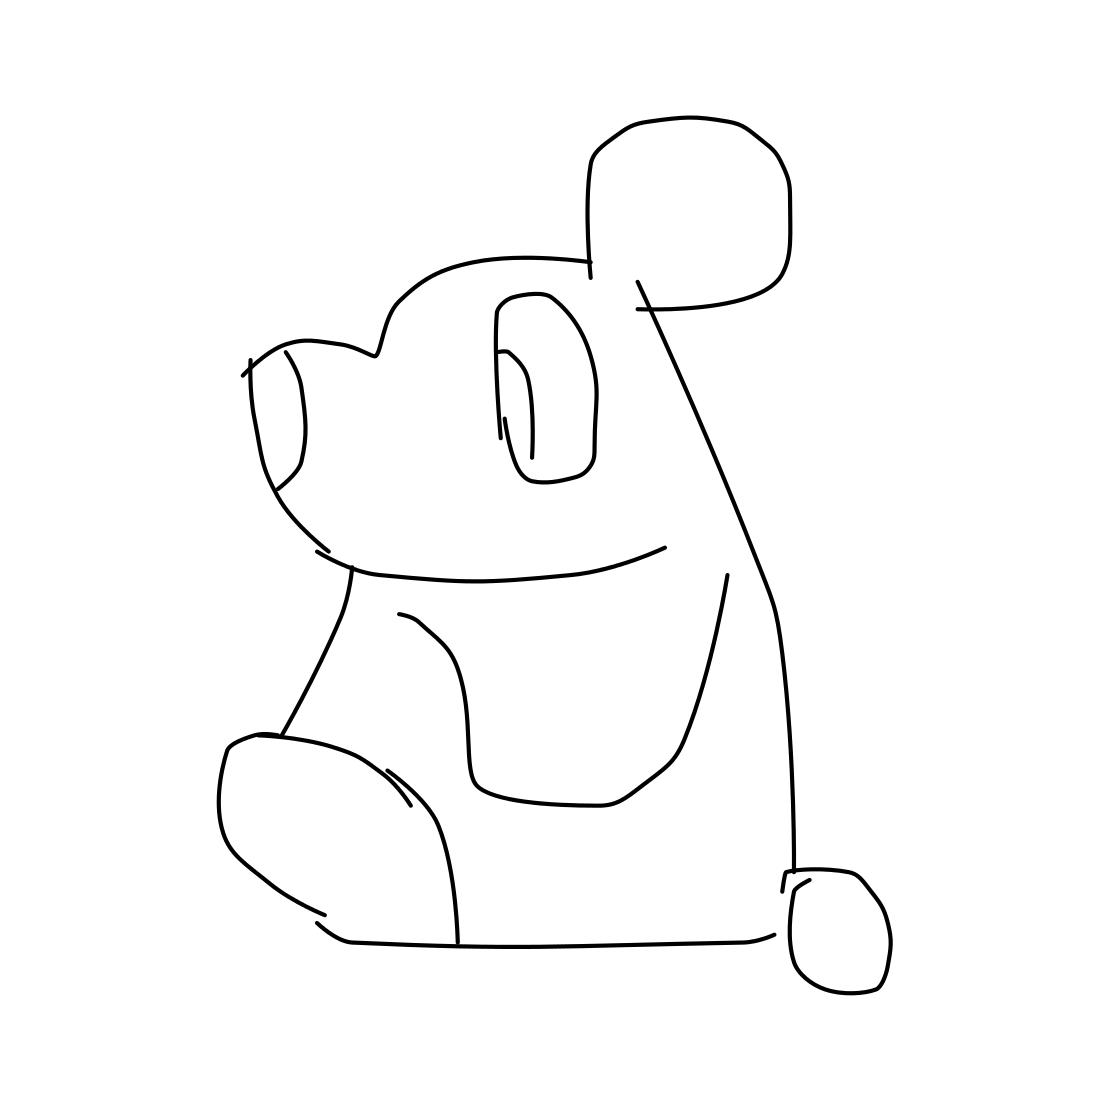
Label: panda